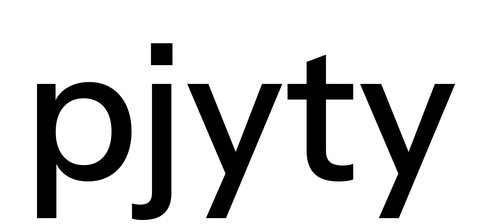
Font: InstrumentSans_Medium